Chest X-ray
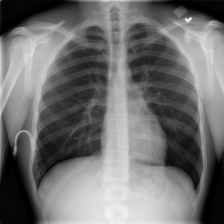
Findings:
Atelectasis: negative
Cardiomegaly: negative
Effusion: negative
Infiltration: negative
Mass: negative
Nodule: negative
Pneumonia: negative
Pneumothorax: negative
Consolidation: negative
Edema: negative
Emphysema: negative
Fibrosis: negative
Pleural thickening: negative
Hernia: negative